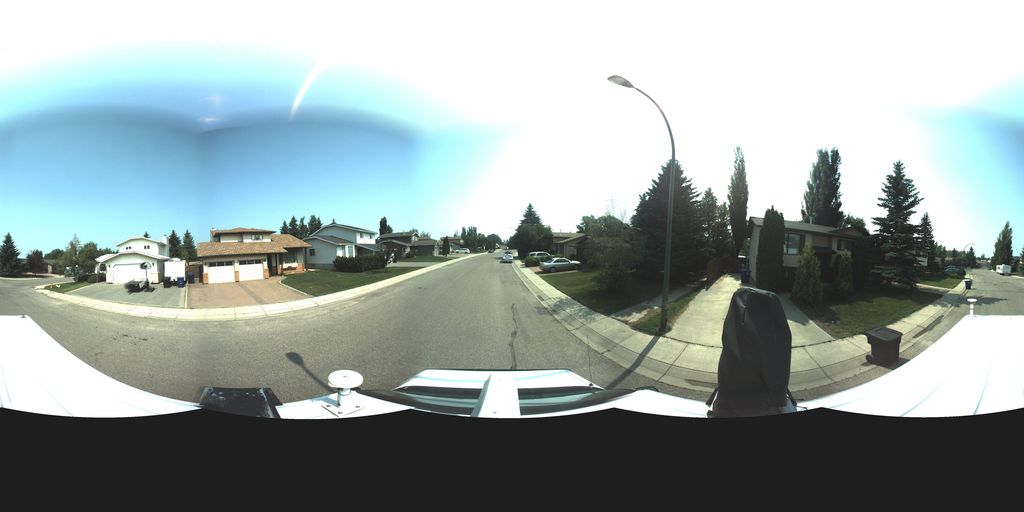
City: saskatoon